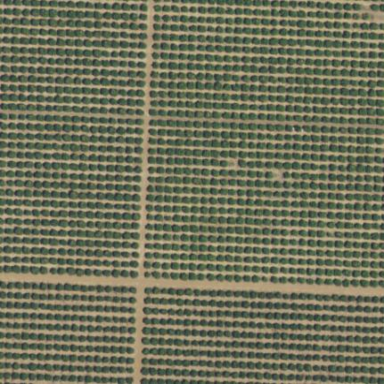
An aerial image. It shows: Orange orchard with rows of vibrant orange trees.